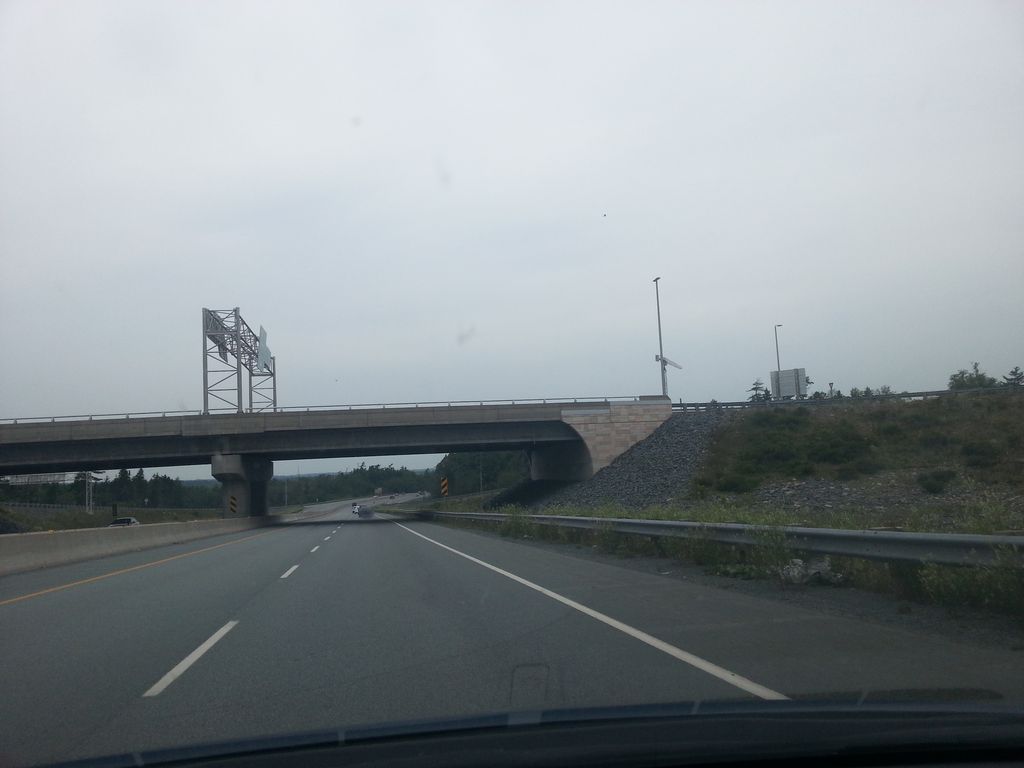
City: halifax